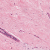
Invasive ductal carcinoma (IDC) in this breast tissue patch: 0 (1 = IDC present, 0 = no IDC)